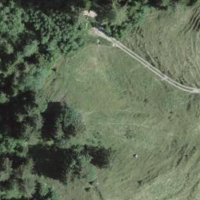
EUNIS habitat code: 41
Species observed at this site:
Fagus sylvatica